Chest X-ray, PA view. Patient: 73 years old, sex M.
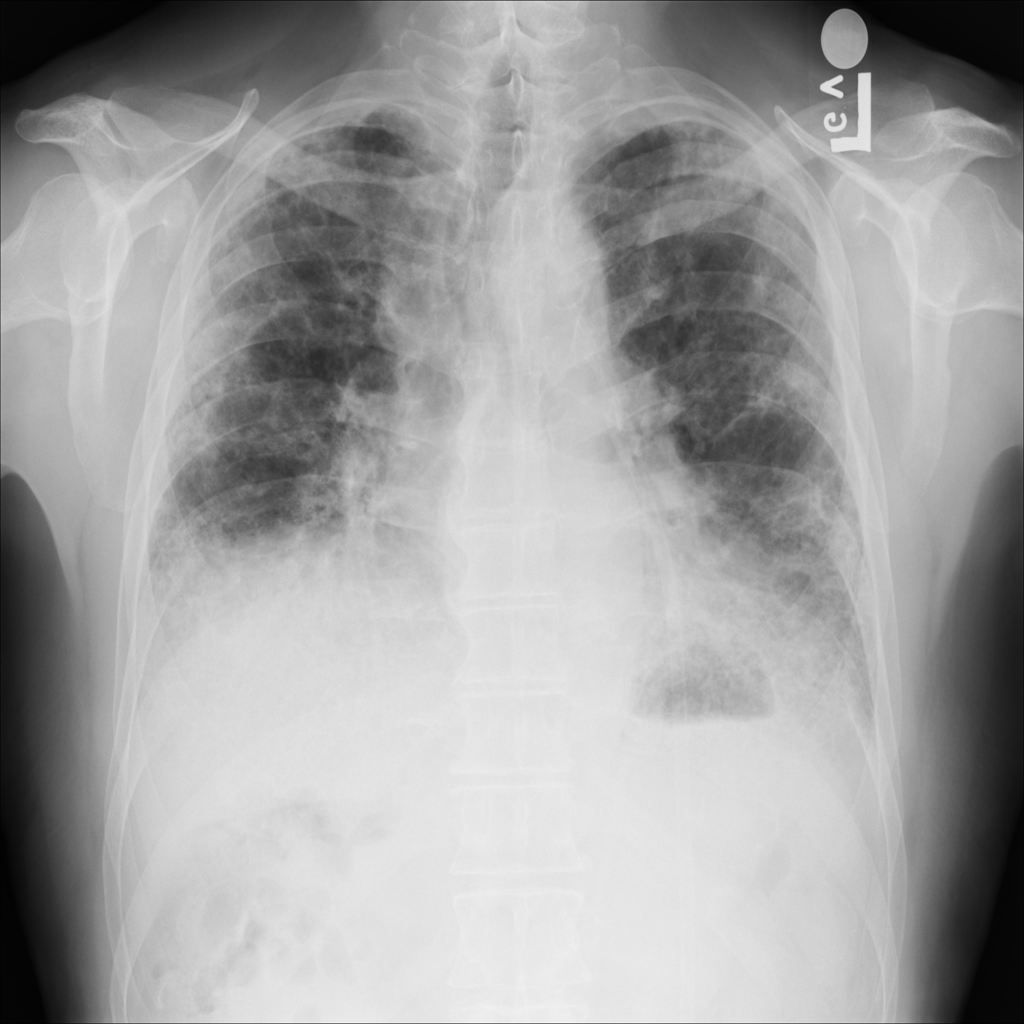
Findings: No Finding